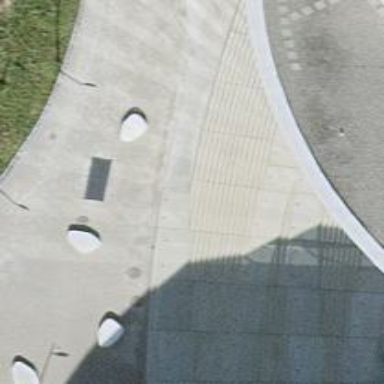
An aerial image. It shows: Concrete bollard.